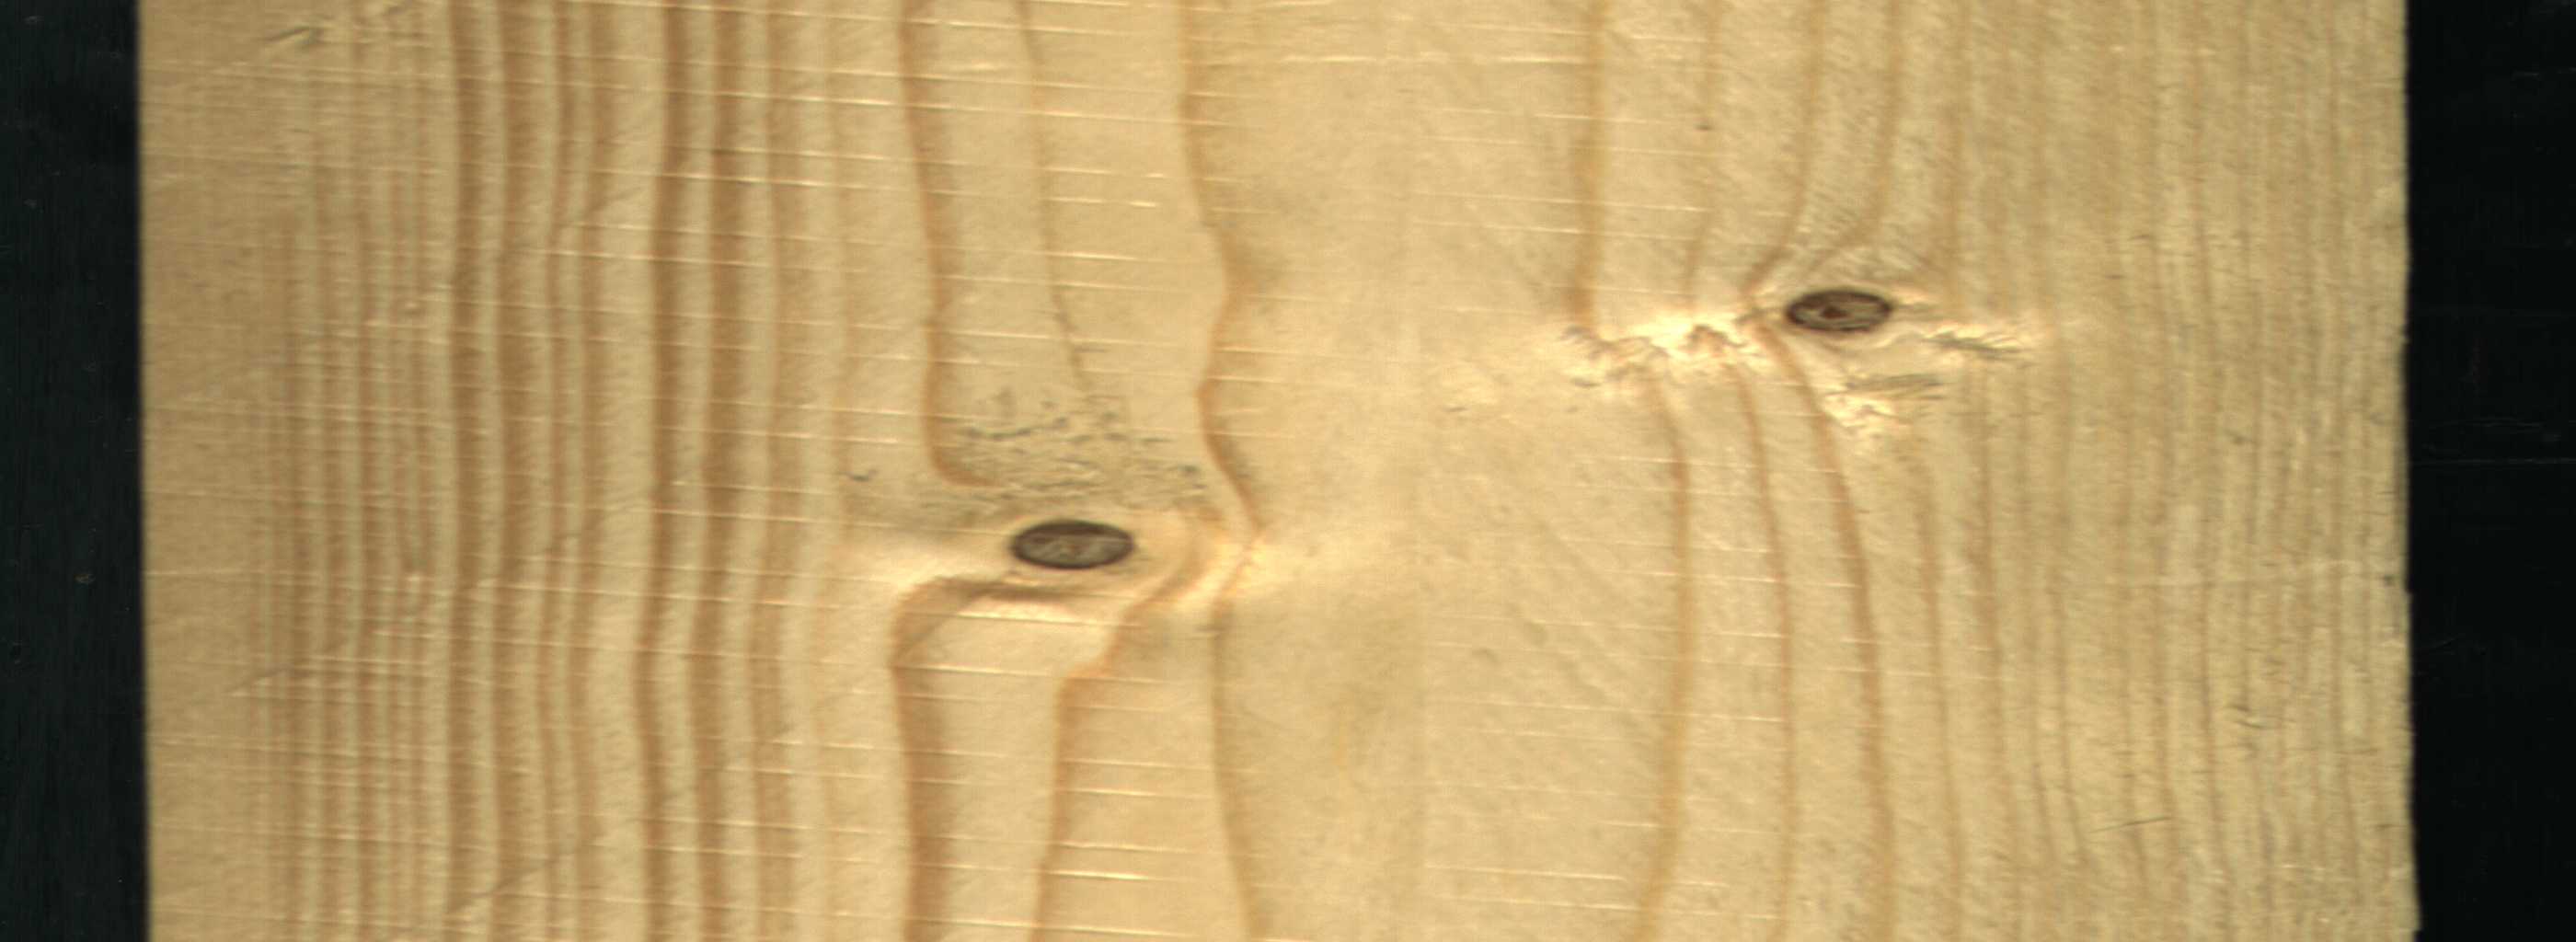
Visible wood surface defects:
Dead_Knot
Dead_Knot